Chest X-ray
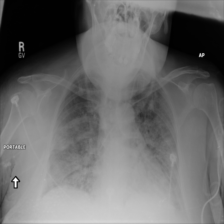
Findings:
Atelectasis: negative
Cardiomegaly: negative
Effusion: negative
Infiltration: negative
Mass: negative
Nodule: negative
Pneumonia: negative
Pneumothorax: negative
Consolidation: negative
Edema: positive
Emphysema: negative
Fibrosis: negative
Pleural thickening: negative
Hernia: negative